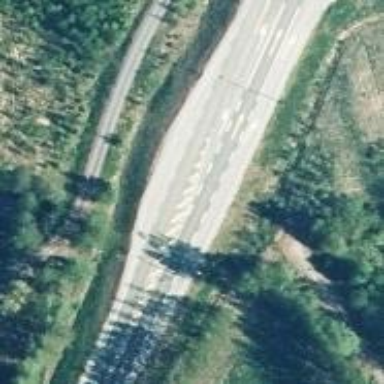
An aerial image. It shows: Asphalt road designated as trunk highway.